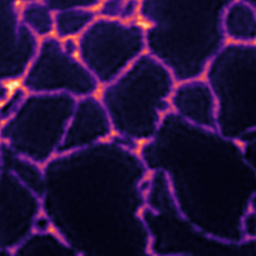
Label: Super-resolution ER image